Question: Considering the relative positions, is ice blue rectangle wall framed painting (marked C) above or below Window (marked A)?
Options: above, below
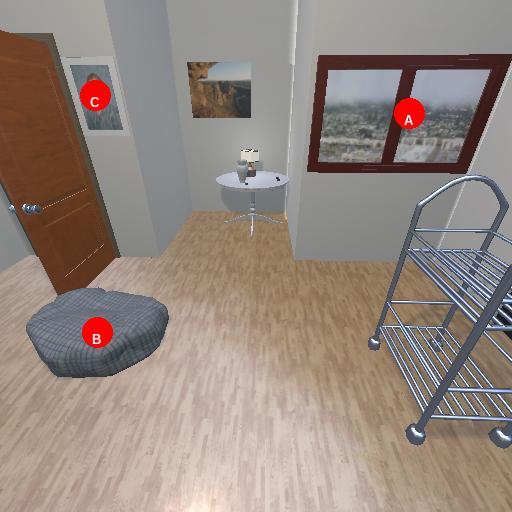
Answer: above